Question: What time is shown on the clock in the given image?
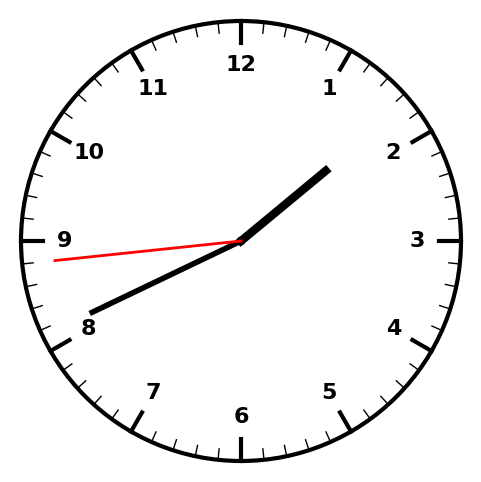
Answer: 01:40:44